【题型】选择题　【知识点】立体几何　【难度】easy
如图，若直角梯形$ABCD$及其内部各点绕边$AB$所在的直线旋转$360^\circ$，则得到的旋转体是（\quad）.

\vspace{0.5em}
\noindent A．圆锥 \qquad\qquad\qquad\qquad B．圆台\\
C．圆锥与圆台的组合体 \qquad D．圆锥与圆柱的组合体
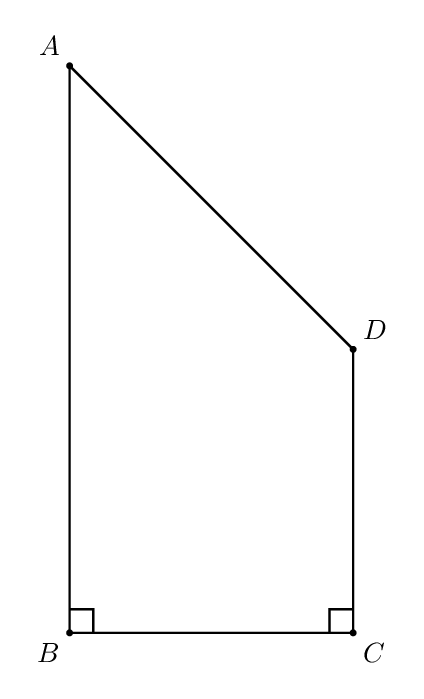
【解答】
\noindent \textbf{【答案】}D

\vspace{0.5em}
\noindent \textbf{【分析】}根据旋转体：如题将直角三角形和一个矩形，直角三角形的一条直角边与矩形一边重合，所构成的梯形，绕梯形长底边旋转一周，即知所得旋转体构成.

\vspace{0.5em}
\noindent \textbf{【详解】}直角梯形$ABCD$及其内部各点绕边$AB$所在的直线旋转$360^\circ$，即几何体是以$AB$为中心轴线，上半部分是以$AD$为母线的圆锥，下半部分是$BC$为底面半径，$CD$为高的圆柱.

\vspace{0.5em}
\noindent 故答案为：D

\vspace{0.5em}
\noindent \textbf{【点睛】}本题考查了旋转体，根据平面图形的旋转可知对应几何体构成，属于简单题.
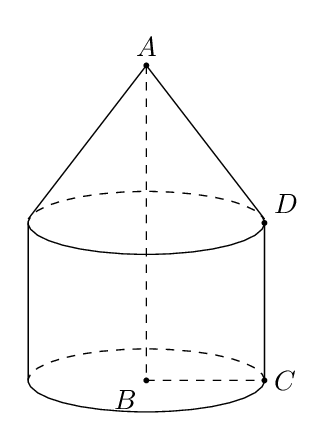